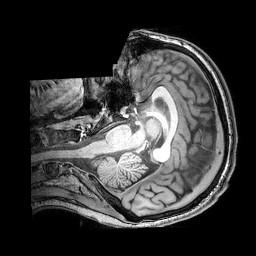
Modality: T1w
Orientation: axial
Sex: male
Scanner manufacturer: philips
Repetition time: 0.00832 s
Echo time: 0.00386 s